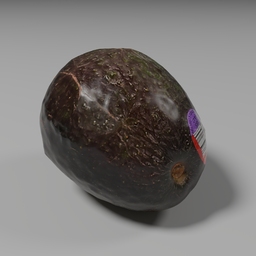
Label: nature